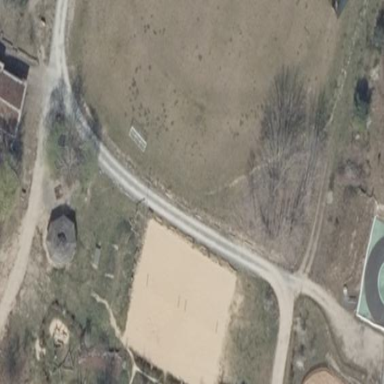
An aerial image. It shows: Pitch used for beach volleyball.